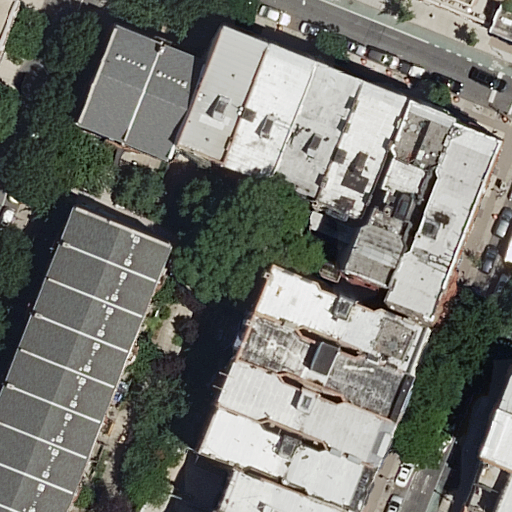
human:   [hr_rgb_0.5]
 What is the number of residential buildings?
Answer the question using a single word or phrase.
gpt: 28

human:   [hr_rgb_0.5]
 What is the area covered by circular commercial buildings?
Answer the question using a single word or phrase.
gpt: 0m2

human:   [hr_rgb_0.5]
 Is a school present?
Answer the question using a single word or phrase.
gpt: yes

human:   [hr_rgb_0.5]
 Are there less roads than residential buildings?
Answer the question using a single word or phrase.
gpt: yes

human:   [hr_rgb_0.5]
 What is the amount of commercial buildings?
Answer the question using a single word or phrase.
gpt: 0

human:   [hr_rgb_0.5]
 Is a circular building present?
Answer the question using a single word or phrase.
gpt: no

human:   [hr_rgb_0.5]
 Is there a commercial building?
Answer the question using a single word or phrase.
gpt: no

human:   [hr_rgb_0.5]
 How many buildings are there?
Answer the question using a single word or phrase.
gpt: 29

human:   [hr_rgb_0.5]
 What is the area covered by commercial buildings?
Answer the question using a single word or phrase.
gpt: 0m2

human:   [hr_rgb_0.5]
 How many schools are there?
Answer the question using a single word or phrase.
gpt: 1

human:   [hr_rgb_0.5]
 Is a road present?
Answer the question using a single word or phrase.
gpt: yes

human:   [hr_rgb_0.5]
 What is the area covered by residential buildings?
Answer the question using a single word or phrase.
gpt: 5525m2

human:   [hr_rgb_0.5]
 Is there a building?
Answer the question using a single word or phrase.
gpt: yes

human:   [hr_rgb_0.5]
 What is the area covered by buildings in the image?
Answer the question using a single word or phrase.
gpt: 7287m2

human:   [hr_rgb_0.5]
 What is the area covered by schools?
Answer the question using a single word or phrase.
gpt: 2348m2

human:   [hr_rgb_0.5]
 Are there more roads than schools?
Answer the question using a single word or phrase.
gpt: yes

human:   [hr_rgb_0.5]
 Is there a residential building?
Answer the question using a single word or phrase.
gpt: yes

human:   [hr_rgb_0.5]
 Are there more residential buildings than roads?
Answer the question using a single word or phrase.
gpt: yes

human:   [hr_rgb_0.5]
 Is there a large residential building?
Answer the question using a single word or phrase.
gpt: no

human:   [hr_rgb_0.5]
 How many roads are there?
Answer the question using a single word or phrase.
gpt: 3

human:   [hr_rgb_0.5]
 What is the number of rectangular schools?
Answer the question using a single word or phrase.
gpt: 1

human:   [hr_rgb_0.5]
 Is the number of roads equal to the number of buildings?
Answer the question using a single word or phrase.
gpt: no

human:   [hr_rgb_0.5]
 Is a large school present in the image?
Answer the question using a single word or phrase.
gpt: yes

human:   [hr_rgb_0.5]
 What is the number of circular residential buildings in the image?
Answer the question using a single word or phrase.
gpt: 0

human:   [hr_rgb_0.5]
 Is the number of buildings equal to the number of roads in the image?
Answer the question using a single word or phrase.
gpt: no

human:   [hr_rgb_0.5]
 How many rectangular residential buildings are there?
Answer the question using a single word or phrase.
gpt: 19

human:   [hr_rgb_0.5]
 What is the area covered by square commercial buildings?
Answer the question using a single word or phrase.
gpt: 0m2

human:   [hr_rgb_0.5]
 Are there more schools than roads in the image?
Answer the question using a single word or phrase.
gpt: no

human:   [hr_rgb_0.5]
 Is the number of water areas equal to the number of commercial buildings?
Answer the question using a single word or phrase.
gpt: yes

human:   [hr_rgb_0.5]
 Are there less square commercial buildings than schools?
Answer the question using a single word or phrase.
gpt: yes

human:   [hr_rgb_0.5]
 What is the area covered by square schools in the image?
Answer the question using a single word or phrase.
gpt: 0m2

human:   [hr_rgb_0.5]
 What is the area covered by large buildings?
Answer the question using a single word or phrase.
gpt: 1761m2

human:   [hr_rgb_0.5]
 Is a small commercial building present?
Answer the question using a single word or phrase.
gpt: no

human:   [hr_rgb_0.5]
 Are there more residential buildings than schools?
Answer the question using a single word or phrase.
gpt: yes

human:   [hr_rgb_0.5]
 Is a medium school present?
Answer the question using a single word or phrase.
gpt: no

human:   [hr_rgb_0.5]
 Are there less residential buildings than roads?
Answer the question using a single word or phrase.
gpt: no

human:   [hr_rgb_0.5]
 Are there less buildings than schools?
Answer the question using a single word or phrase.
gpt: no

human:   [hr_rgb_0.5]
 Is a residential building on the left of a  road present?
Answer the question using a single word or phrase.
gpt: yes

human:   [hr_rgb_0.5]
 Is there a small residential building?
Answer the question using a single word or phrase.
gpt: yes

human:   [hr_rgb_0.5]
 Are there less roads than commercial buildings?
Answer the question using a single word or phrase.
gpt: no

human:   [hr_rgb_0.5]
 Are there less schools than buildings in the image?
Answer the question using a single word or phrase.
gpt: yes

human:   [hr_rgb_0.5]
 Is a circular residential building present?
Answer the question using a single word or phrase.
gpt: no

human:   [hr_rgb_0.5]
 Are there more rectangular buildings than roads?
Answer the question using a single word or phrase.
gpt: yes

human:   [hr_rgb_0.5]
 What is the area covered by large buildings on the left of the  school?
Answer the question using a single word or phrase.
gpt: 0m2

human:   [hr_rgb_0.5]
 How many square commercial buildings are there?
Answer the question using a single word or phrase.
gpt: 0

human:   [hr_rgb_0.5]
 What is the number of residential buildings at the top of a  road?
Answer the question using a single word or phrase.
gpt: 14

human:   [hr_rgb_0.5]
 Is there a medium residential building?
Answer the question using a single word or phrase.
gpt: yes

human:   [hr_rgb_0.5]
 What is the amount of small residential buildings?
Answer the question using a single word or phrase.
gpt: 7

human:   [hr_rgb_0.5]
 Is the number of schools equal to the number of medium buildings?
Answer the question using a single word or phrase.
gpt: no

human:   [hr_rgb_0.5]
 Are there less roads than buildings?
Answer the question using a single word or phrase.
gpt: yes

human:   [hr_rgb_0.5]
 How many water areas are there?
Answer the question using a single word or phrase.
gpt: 0

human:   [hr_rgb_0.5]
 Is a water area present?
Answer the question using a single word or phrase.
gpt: no

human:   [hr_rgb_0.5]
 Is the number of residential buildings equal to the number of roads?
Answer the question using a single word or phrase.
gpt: no

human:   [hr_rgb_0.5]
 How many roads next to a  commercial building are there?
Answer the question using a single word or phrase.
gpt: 0

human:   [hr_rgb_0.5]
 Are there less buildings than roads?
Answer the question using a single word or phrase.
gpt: no

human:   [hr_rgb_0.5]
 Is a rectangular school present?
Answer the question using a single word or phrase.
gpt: yes

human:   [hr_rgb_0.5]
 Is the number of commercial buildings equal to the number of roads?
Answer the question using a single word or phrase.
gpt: no

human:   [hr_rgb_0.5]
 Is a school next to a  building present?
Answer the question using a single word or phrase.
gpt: yes

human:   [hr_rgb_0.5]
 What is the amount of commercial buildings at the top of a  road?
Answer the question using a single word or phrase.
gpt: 0

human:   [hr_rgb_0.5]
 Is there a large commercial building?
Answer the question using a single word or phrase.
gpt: no

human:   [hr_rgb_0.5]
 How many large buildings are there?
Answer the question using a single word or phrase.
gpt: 1

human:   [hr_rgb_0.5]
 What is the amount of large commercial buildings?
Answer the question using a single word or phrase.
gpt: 0

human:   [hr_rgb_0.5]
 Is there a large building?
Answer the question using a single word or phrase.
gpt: yes

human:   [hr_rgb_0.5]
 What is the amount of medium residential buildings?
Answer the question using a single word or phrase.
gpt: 21